Question: I am working on a GUI for a project at school. I am using a GridBagLayout in swing.
I want to have a label indicating the input(a type of file @ x = 0, y = 0), followed by another label(the actual file name once selected @ 'x = 1, y = 0'), followed by a browse button for a file chooser( @ 'x = 2, y = 0'). The label at '(1,0)' is initially blank, however I want the area that the text will occupy to take up some space when the label contains no text. I also want the space between the label at '(0,0)' and the button at '(2,0)' to remain constant.
To achieve this, I'm trying to put the label onto a panel and then play with the layouts. However I can't seam to achieve the desired results. Could anyone offer some suggestions? The next three rows of the GridBagLayout will be laid out exactly the same way.
Here is a link to a screen shot of the GUI.

'''
calibrationFileSelectionValueLabel = new JLabel("",Label.LEFT);
calibrationFileSelectionValueLabel.setName("calibrationFileSelection");
calibrationFileSelectionValueLabel.setMinimumSize(new Dimension(100,0));
calibrationFileSelectionValuePanel = new JPanel();
calibrationFileSelectionValuePanel.setBorder(BorderFactory.createEtchedBorder());
calibrationFileSelectionValuePanel.add(calibrationFileSelectionValueLabel);
c.gridx = 0;
c.gridy = 0;
c.fill = GridBagConstraints.NONE;
filesPanel.add(calibrationFileLabel,c);
c.gridy = 1;
filesPanel.add(frequencyFileLabel,c);
c.gridy = 2;
filesPanel.add(sampleFileLabel,c);
c.gridy = 3;
filesPanel.add(outputFileLabel,c);
c.gridx = 1;
c.gridy = 0;
c.fill = GridBagConstraints.BOTH;
// filesPanel.add(calibrationFileSelection,c);
filesPanel.add(calibrationFileSelectionValuePanel,c);
c.gridy = 1;
// filesPanel.add(frequencyFileSelection,c);
filesPanel.add(frequencyFileSelectionValueLabel,c);
c.gridy = 2;
// filesPanel.add(sampleFileSelection,c);
filesPanel.add(sampleFileSelectionValueLabel,c);
c.gridy = 3;
// filesPanel.add(outputFileSelection,c);
filesPanel.add(outputFileSelectionValueLabel,c);
c.gridx = 2;
c.gridy = 0;
c.fill = GridBagConstraints.NONE;
filesPanel.add(calibrationFileSelectionButton,c);
c.gridy = 1;
filesPanel.add(frequencyFileSelectionButton,c);
c.gridy = 2;
filesPanel.add(sampleFileSelectionButton,c);
c.gridy = 3;
filesPanel.add(createOutputFileButton,c);
panelForFilesPanelBorder = new JPanel();
panelForFilesPanelBorder.setBorder(BorderFactory.createCompoundBorder(new EmptyBorder(5,10,5,10), BorderFactory.createEtchedBorder()));
panelForFilesPanelBorder.add(filesPanel);
buttonsPanel = new JPanel();
buttonsPanel.setLayout(new FlowLayout(FlowLayout.CENTER));
buttonsPanel.setBorder(BorderFactory.createCompoundBorder(new EmptyBorder(5,10,10,10), BorderFactory.createEtchedBorder()));
buttonsPanel.add(startButton);
buttonsPanel.add(stopButton);
basePanel.add(panelForFilesPanelBorder);
basePanel.add(numericInputPanel);
basePanel.add(buttonsPanel);
'''
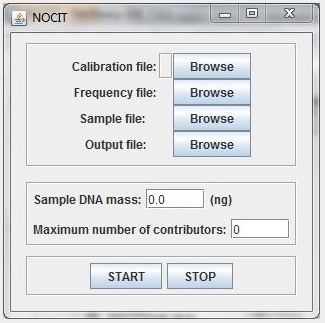
Answer: Well, Essentially, GridBagLayout places components in rectangles (cells) in a grid, and then uses the components' 'preferred sizes' to determine how big the cells should be. :
- - '""''JLabel\JTextFeild\JButton''(2,2)''setPreferredSize(size)''getPreferredSize(size)'
At his point setting minimum size will not work, as the preferred size with empty text is around '(2,2)' and container's size is already larger than the preferred size. 'GridBagLayout' uses the preferred size not worrying about the minimum size at all.
'GridBagLayout'
If you try setting the preferred size, shrinking the size of the window would eventually cause the container panel's size to get shrink. The container's panel size will be than the preferred size of the component and the 'JLabel\JTextFeild\JButton' shrink to their minimum size. If you haven't given minimum size hints at this point, the default minimum size: likely to be around '(2,2)' gets used. .
'''
c.gridx = 1;
c.gridy = 0;
c.fill = GridBagConstraints.BOTH;
// filesPanel.add(calibrationFileSelection,c);
filesPanel.add(calibrationFileSelectionValuePanel,c);
'''
you are adding the 'panel' which contains your 'calibrationFileSelectionValueLabel'. You don't need to use an extra panel, rather just add the 'calibrationFileSelectionValueLabel' directly to the grid by setting( instead overriding 'getPreferedSize(Size)' is preferable) 'preferredSize'. However try setting inset to the 'GridBagConstraints' to look your first 'panel' a little more nicer:
'''
gridBagCnst.insets = new Insets(3, 3, 3, 3);
'''
In case you are not getting what we are saying, this example i have set only preferred size for resolving your problem. But as i haven't set minimum size, try resizing the window to match with above explanation.

'''
import java.awt.*;
import java.awt.Dimension;
import java.awt.GridBagConstraints;
import java.awt.Insets;
import javax.swing.*;
import javax.swing.SwingUtilities;
import javax.swing.border.*;
/**
*
* @author Rashed
*/
class GridBagLayoutDemo extends JFrame{
public JLabel createLabel(String txt, int width, int height, Color color)
{
JLabel label = new JLabel(txt);
label.setOpaque(true);
label.setBackground(color);
label.setPreferredSize(new Dimension(width, height));
return label;
}
public GridBagLayoutDemo() throws HeadlessException {
// setSize(400,400);
setDefaultCloseOperation(JFrame.EXIT_ON_CLOSE);
JPanel panel = new JPanel(new java.awt.GridBagLayout());
panel.setBorder(new EmptyBorder(10, 10, 10, 10));
GridBagConstraints labCnst = new GridBagConstraints();
Dimension preferredSize = new Dimension(140,20);
labCnst.insets = new Insets(3, 3, 3, 3);
JLabel title = new JLabel("My Title");
JLabel title2 = new JLabel("My Title");
JLabel title3 = new JLabel("My Title");
JLabel selectionLabel1 = new JLabel("");
selectionLabel1.setBorder(new LineBorder(Color.BLACK));
JLabel selectionLabel2 = new JLabel("");
selectionLabel2.setBorder(new LineBorder(Color.BLACK));
JLabel selectionLabel3 = new JLabel("");
selectionLabel3.setBorder(new LineBorder(Color.BLACK));
selectionLabel1.setPreferredSize(preferredSize);
selectionLabel2.setPreferredSize(preferredSize);
selectionLabel3.setPreferredSize(preferredSize);
JButton browse1 = new JButton("Browse");
JButton browse2 = new JButton("Browse");
JButton browse3 = new JButton("Browse");
labCnst.gridx = 0;
labCnst.gridy = 0;
panel.add(title, labCnst);
labCnst.gridy = 1;
panel.add(title2, labCnst);
labCnst.gridy = 2;
panel.add(title3, labCnst);
labCnst.gridx = 1;
labCnst.gridy = 0;
panel.add(selectionLabel1, labCnst);
labCnst.gridy = 1;
panel.add(selectionLabel2, labCnst);
labCnst.gridy = 2;
panel.add(selectionLabel3, labCnst);
labCnst.gridx = 3;
labCnst.gridy = 0;
panel.add(browse1, labCnst);
labCnst.gridy = 1;
panel.add(browse2, labCnst);
labCnst.gridy = 2;
panel.add(browse3, labCnst);
//labCnst.anchor = GridBagConstraints.LINE_END;
add(panel);
pack();
}
public static void main(String[] args) {
SwingUtilities.invokeLater(new Runnable() {
@Override
public void run() {
new GridBagLayoutDemo().setVisible(true);
}
});
}
}
'''